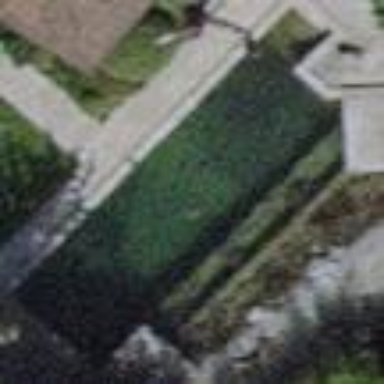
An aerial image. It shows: Personal swimming pool on leisure land.